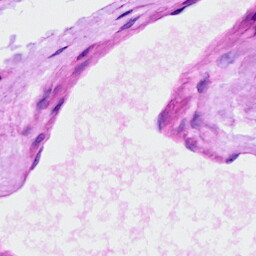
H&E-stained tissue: Ovarian